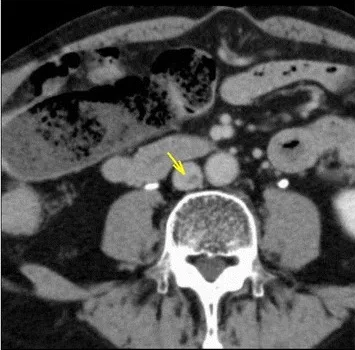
Contrast-enhanced computed tomography at 7 days after the initiation of anticoagulation therapy. The yellow arrow indicates reduced thrombosis.
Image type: radiology (ct)